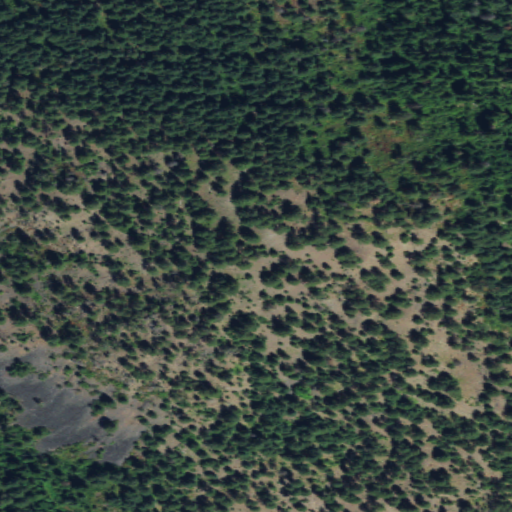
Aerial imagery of mountains in Washington named The Summit Range containing evergreen forest and shrub